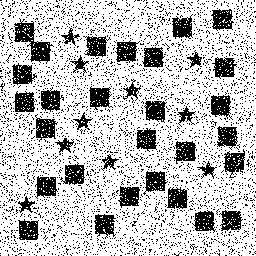
Squares: 28
Triangles: 0
Stars: 10
Total shapes: 38